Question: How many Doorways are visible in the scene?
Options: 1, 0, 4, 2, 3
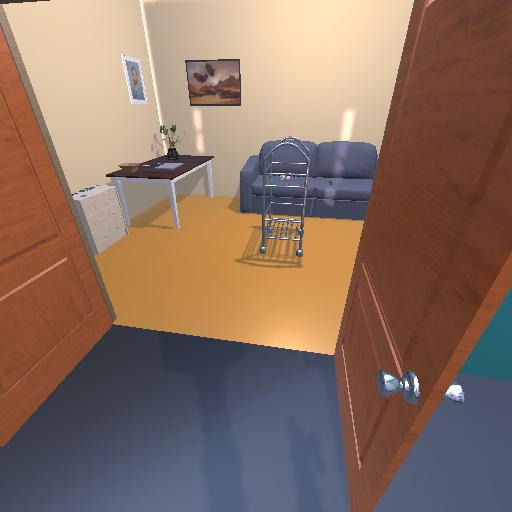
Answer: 1